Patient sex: M
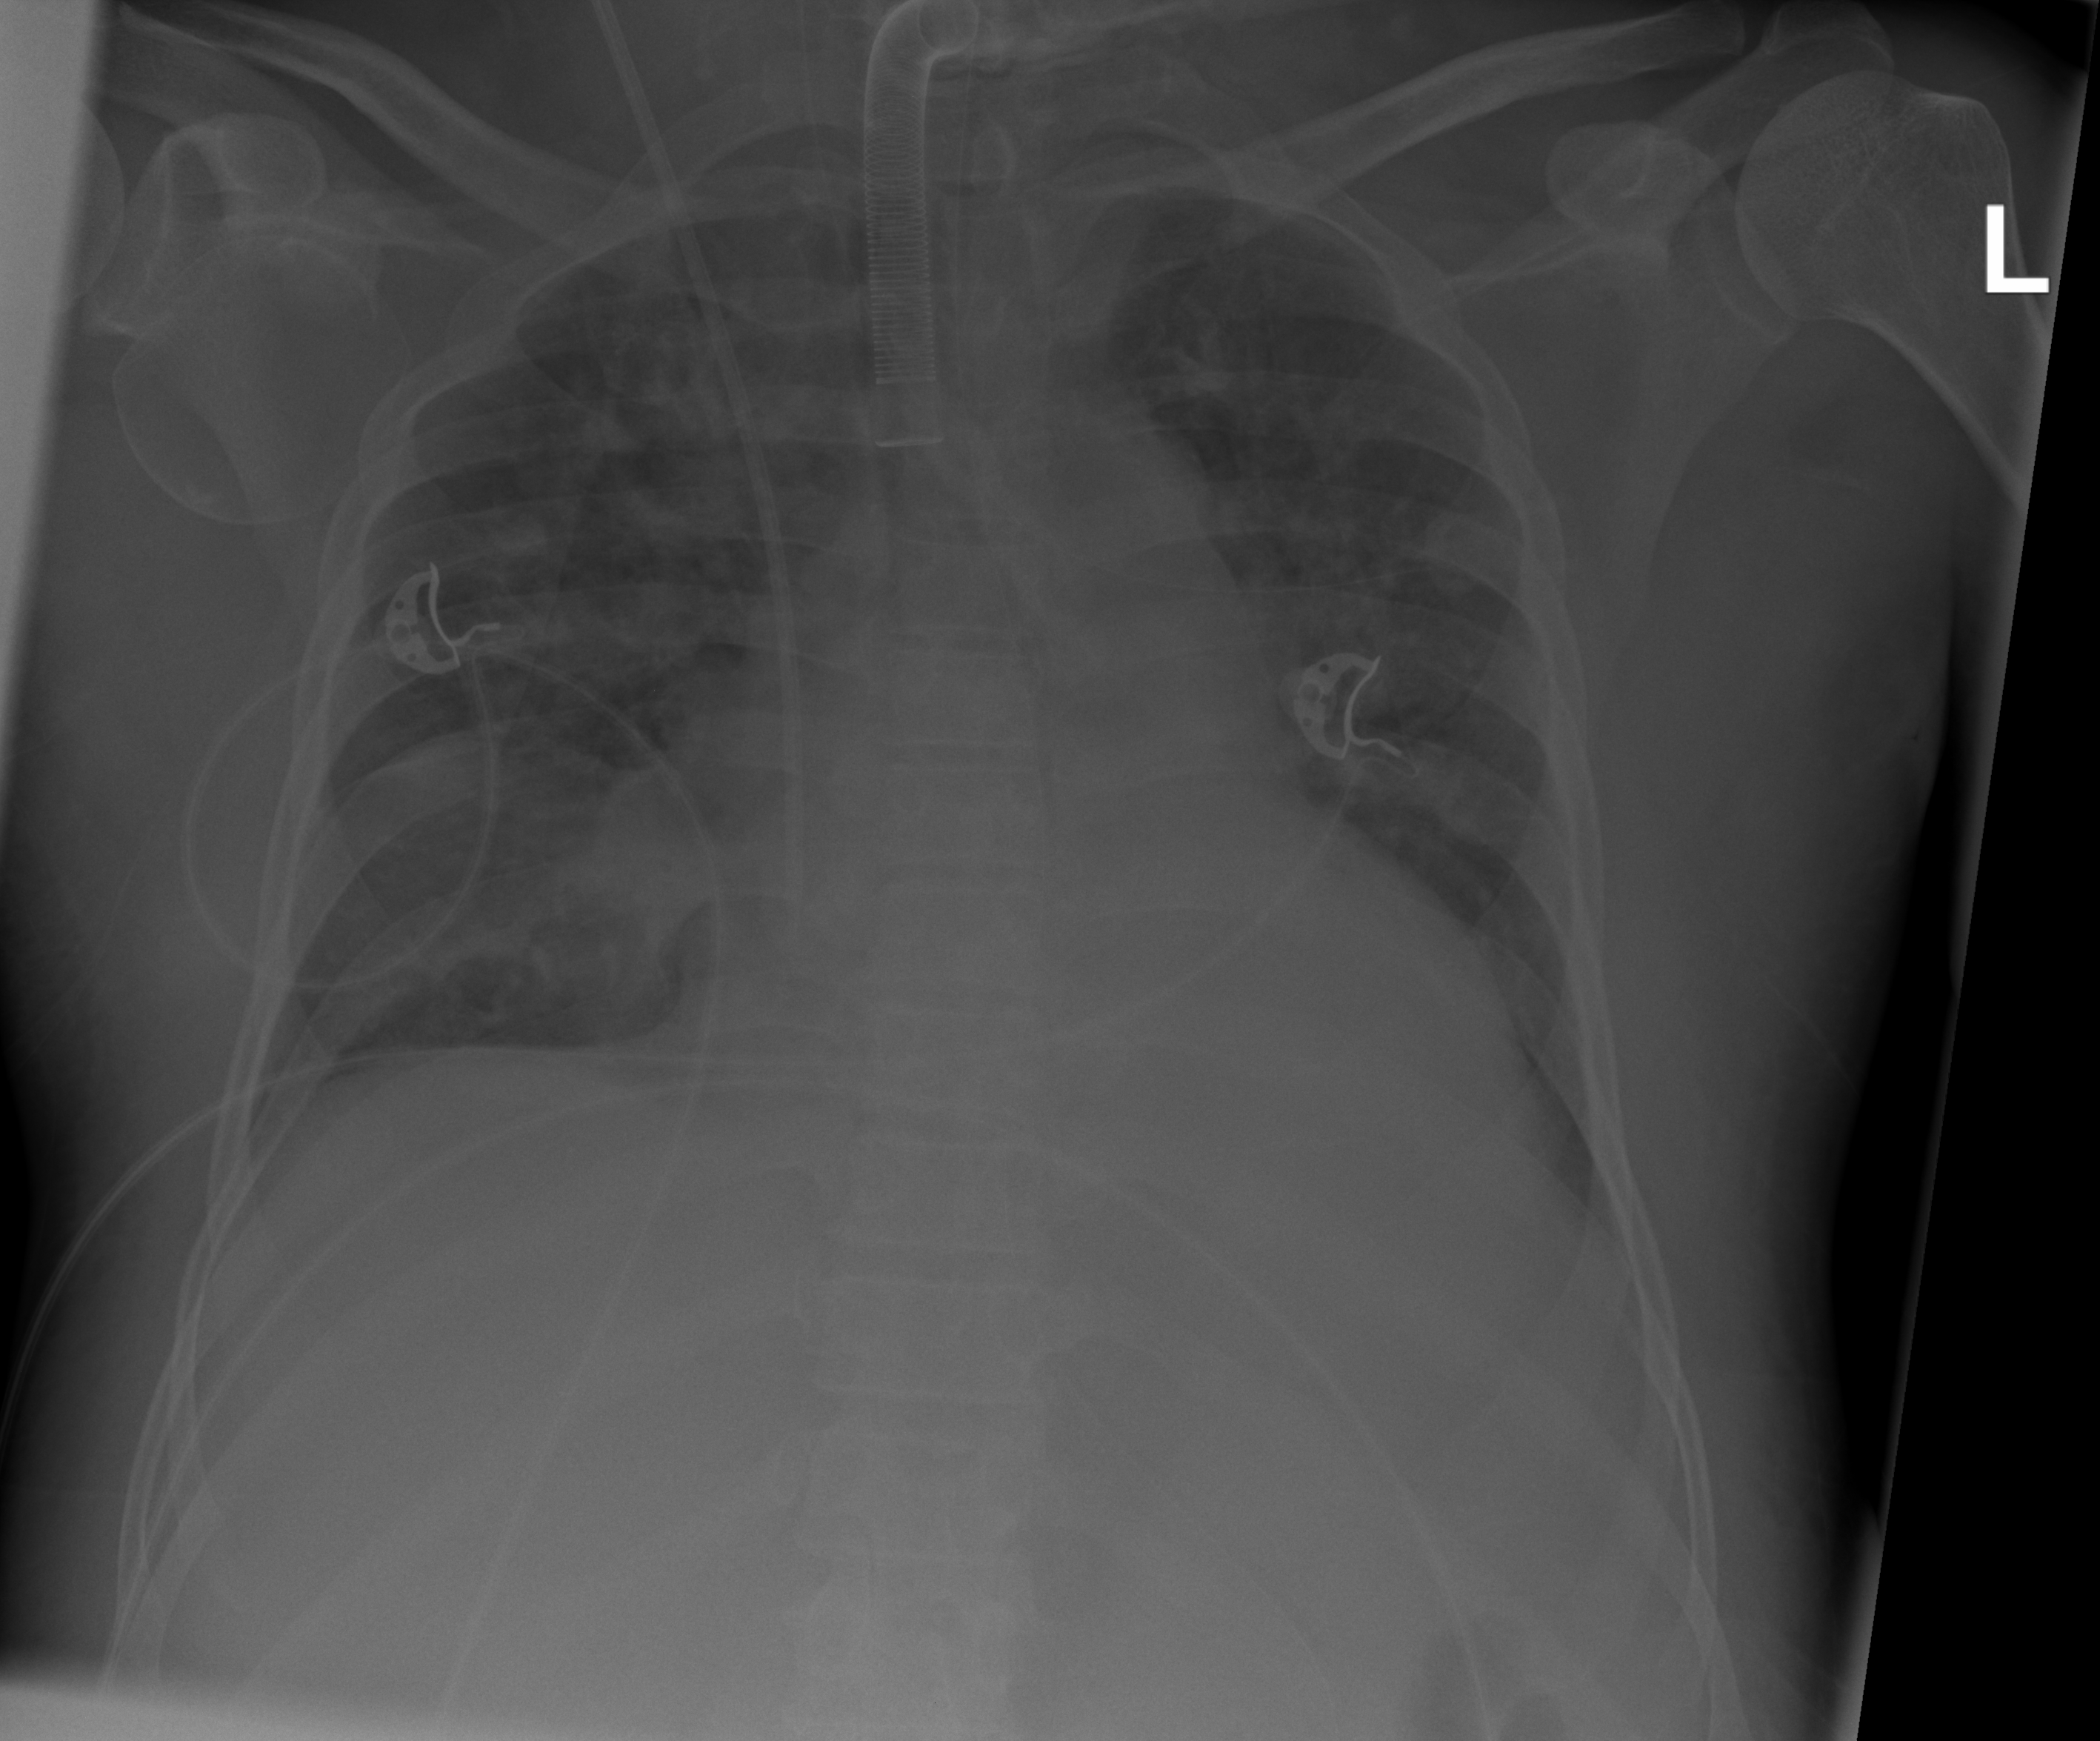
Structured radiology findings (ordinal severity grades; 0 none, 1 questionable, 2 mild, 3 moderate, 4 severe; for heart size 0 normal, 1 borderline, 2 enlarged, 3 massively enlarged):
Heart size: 2
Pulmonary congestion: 2
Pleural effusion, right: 0
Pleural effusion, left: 0
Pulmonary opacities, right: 3
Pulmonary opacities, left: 2
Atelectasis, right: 3
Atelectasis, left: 2